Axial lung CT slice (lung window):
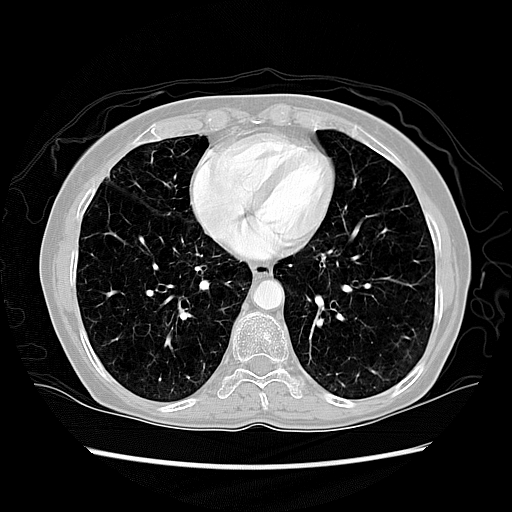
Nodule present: no